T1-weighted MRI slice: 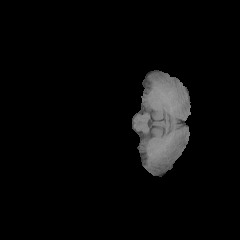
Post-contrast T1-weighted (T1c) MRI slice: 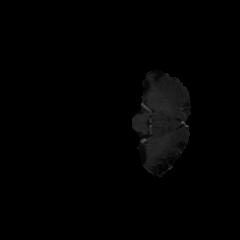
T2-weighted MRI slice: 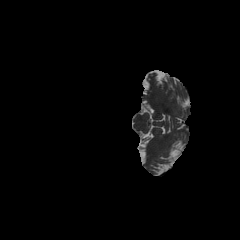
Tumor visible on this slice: no